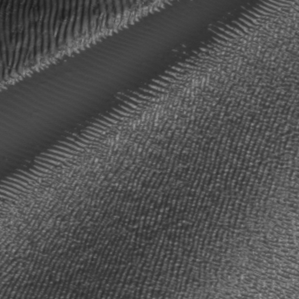
Label: frost